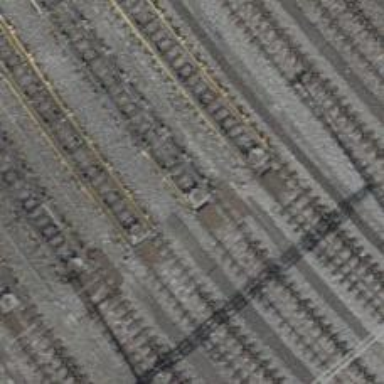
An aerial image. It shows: Single-track railway yard with electrified contact lines. The service yard features retarder beam for the railway.